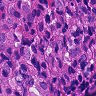
Metastatic tissue present: yes